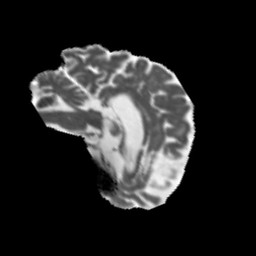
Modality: MD
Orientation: sagittal
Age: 66
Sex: female
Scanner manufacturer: siemens
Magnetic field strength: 3 T
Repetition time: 5.47 s
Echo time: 0.0854 s